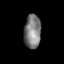
Tissue: skin
Cell type: Epithelial cells
Senescence score: 0.2863
Nuclear area (px): 556
Mean DAPI intensity: 124.027